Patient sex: M
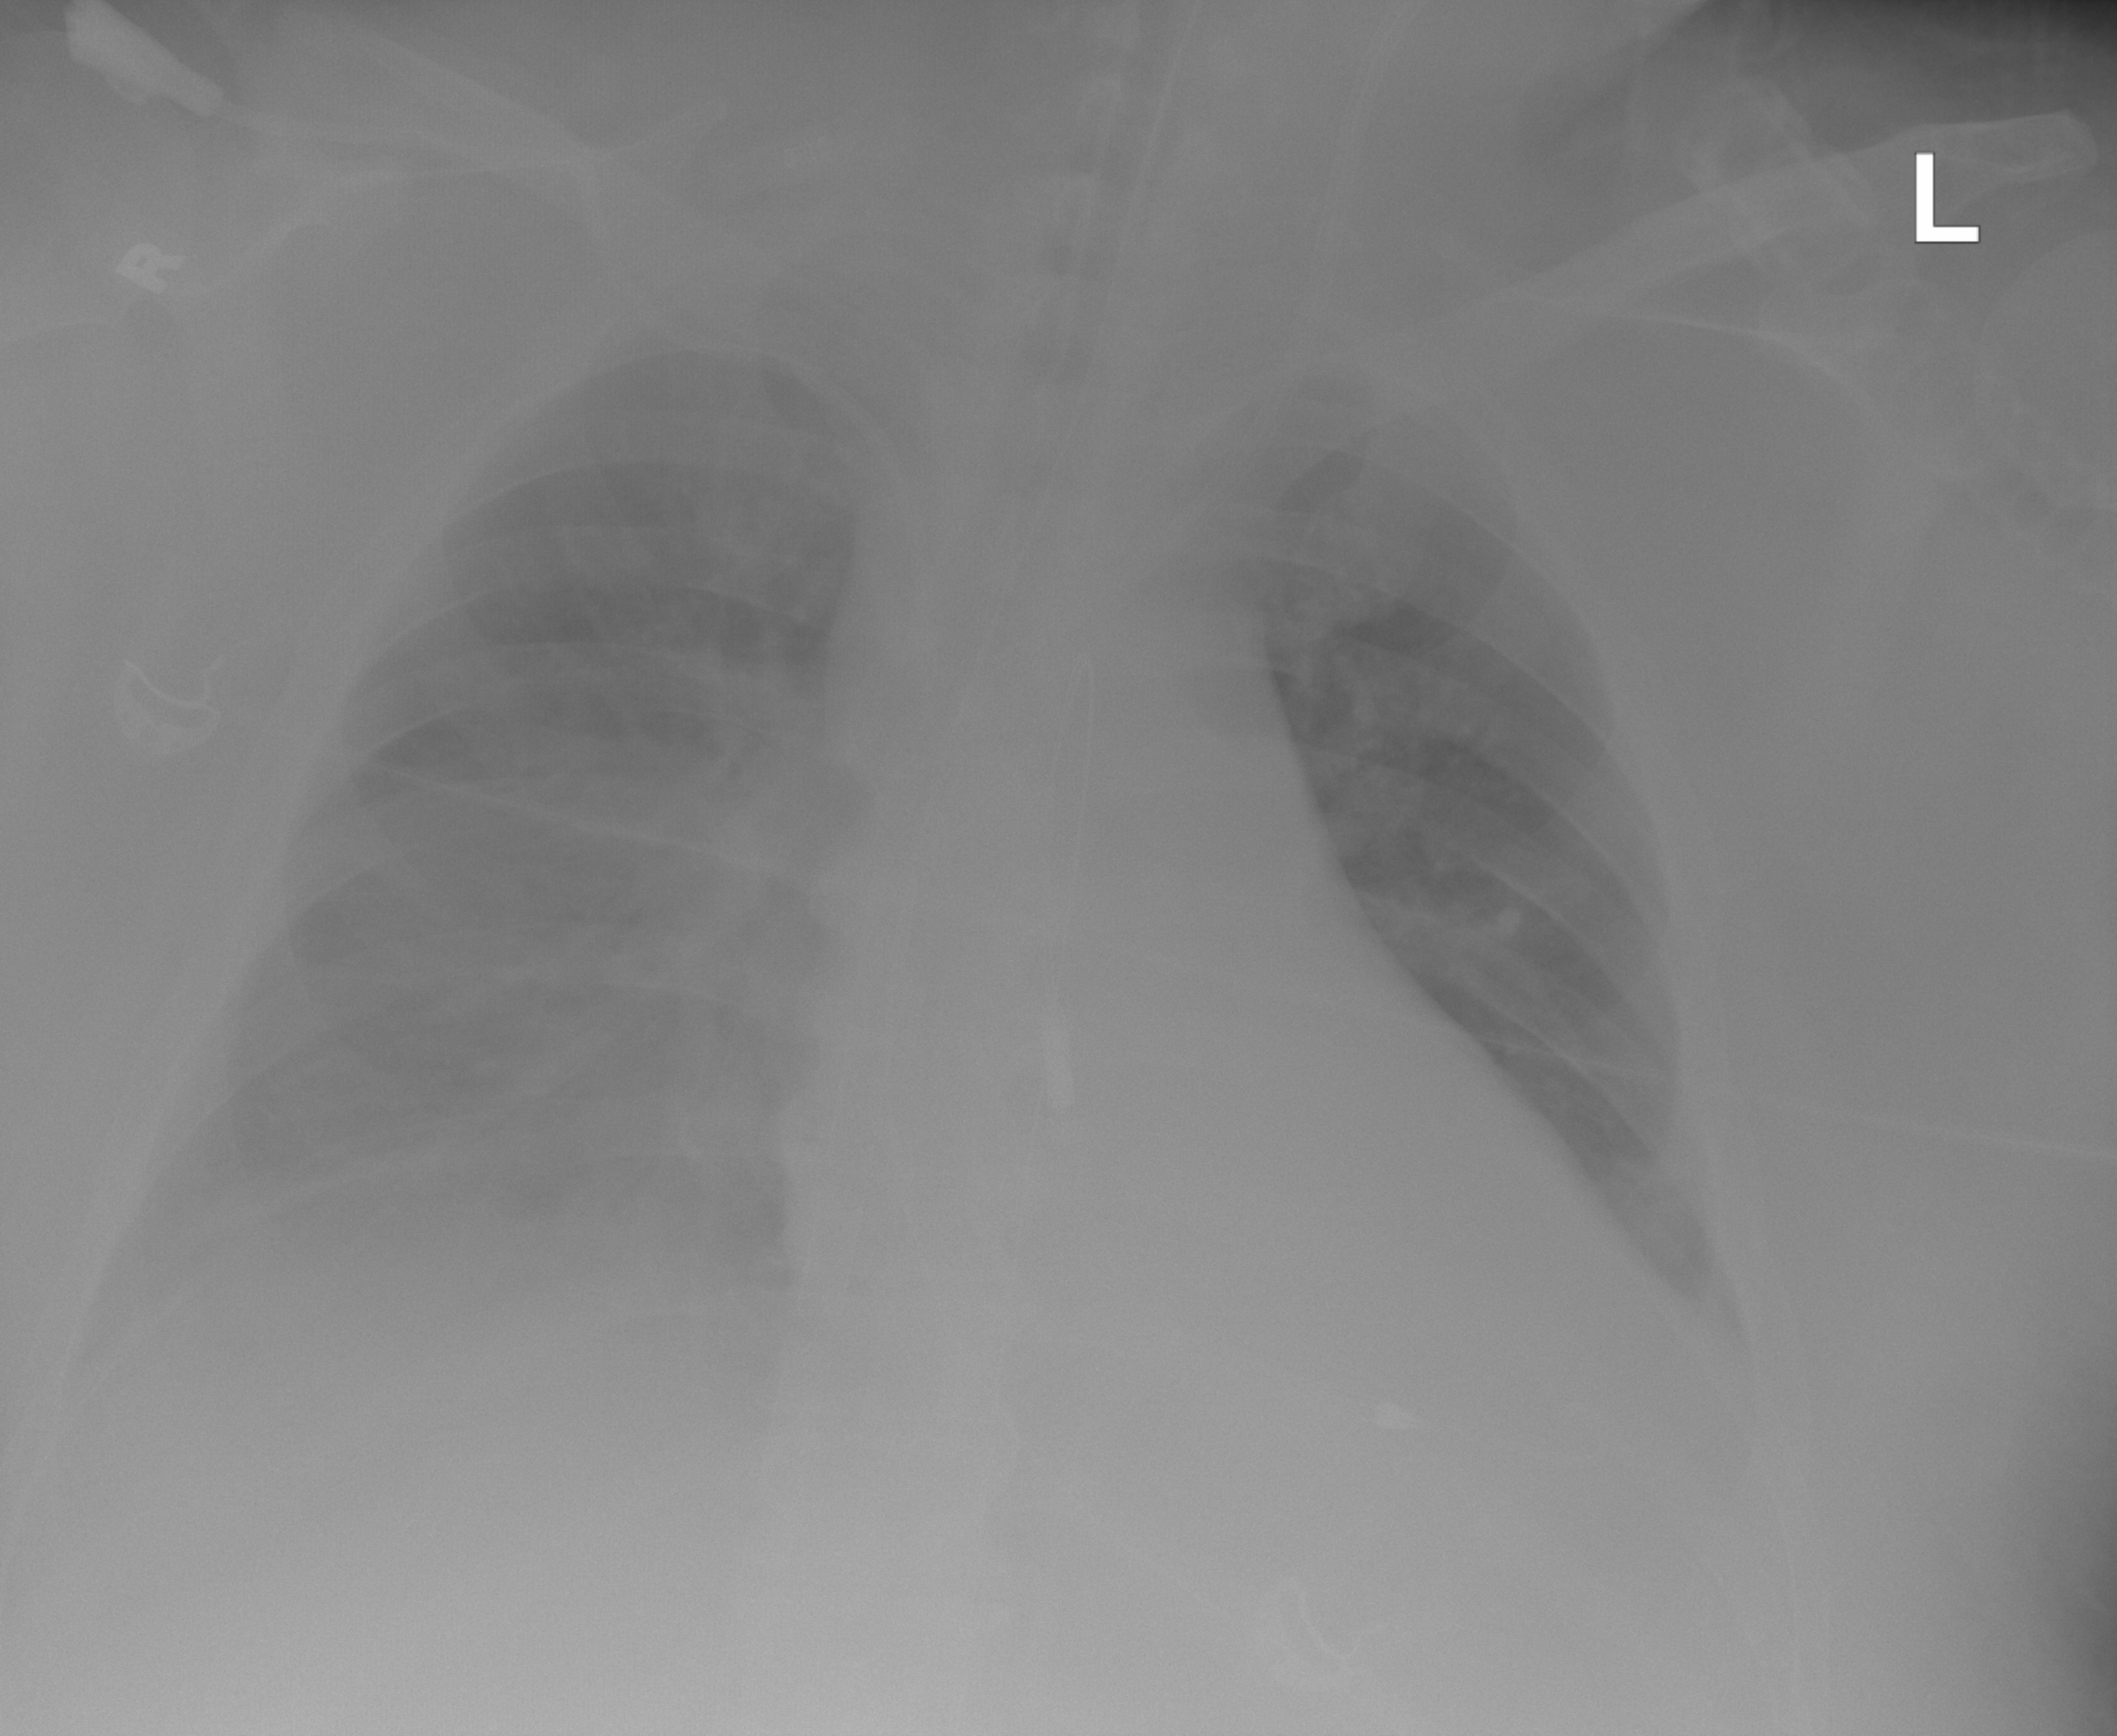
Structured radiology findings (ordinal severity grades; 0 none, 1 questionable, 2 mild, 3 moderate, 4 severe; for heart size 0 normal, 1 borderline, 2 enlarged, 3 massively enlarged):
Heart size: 2
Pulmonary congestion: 0
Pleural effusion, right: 2
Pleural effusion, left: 2
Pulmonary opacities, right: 0
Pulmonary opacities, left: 0
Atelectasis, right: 0
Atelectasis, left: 0